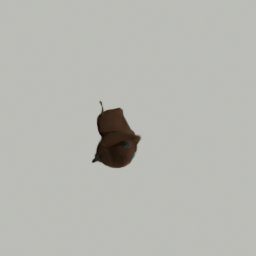
Label: animals